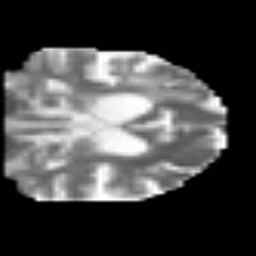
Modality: MD
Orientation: coronal
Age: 69
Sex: male
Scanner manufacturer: siemens
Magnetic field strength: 3 T
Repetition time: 3.2 s
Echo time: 0.081 s